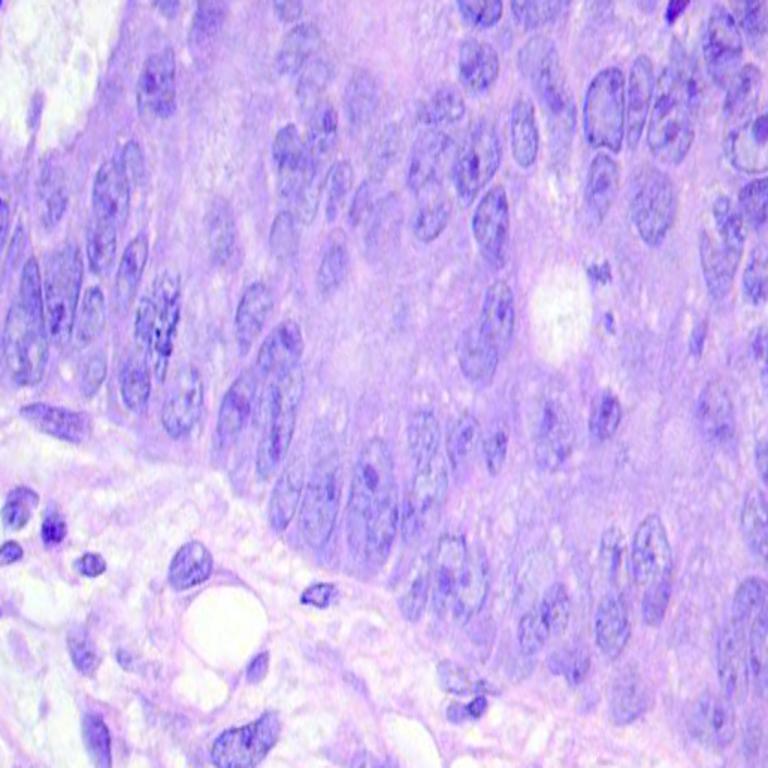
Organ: colon
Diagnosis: adenocarcinomas